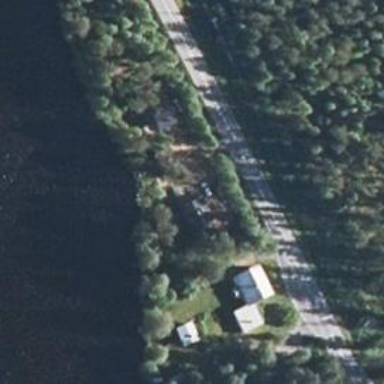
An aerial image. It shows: View of road.